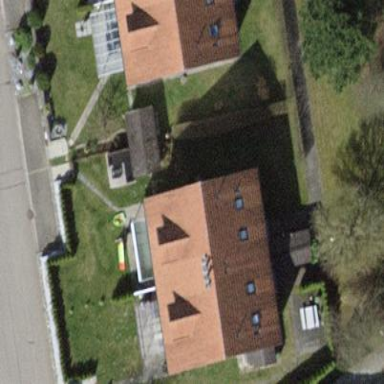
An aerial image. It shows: Semi-detached house with gabled roof.